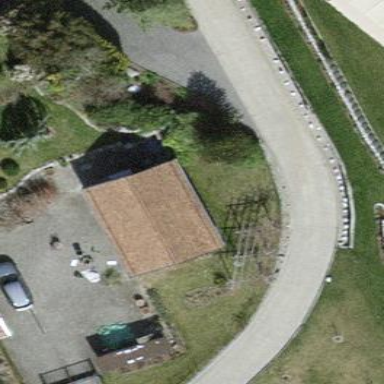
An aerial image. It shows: Garage.